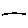
Label: line